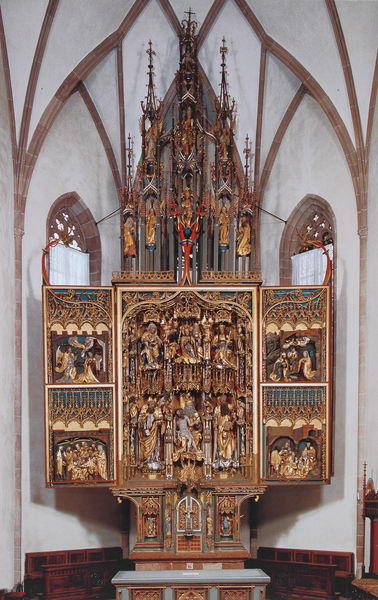
Titel: Hochaltar, Gesamtansicht mit geöffneten Flügeln
Künstler: Hans Schnatterpeck
Standort: Niederlana (Südtirol)
Institution: Pfarrkirche Mariae Himmelfahrt
Schlagwörter: blau, flügel, himmel, weiß, ocker, braun, bunt, fenster, holz, szene, rot, wand, architektur, bibel, geschichte, johannes, tod, tot, vorhang, kirche, gold, gotik, bilder, figuren, gardine, schmal, plastik, hoch, foto, wände, gewölbe, rippen, altar, hochaltar, schnitzerei, photo, kirchenschiff, kreuzrippengewölbe, orgel, skulpturen, dienste, gotisch, spitzbogen, spitzbögen, christus, jesus, christlich, mittelalter, apsis, chor, heilige, klappe, maria, schrein, christentum, geschnitzt, christi, josef, geburt, fialen, retabel, flügelaltar, triptychon, katholisch, apostel, matthäus, christud, holzaltar, heiligen, flügelatar, gemmen, kreuzrippengradgewölbe, store, katholik, mehrfigurig, trypthicon